Question: As per my iPad app requirement, i've to show the UISlider vertically.
I'm using iOS7 compiler and deployment target is iOS6.
In the story board I added horizontal UISlider of width 600 pixels. I created IBOutlet in my view controller. I didn't set any auto layout constraints. I'm using the below code to rotate and make it vertical.
'''
self.slider.transform = CGAffineTransformMakeRotation(M_PI_2);
'''
After and before rotation I'm printing the frame size of the slider which is correct. But the slider is not looking proper. Its just showing only knob in the center. How can I rotate the UISlider?

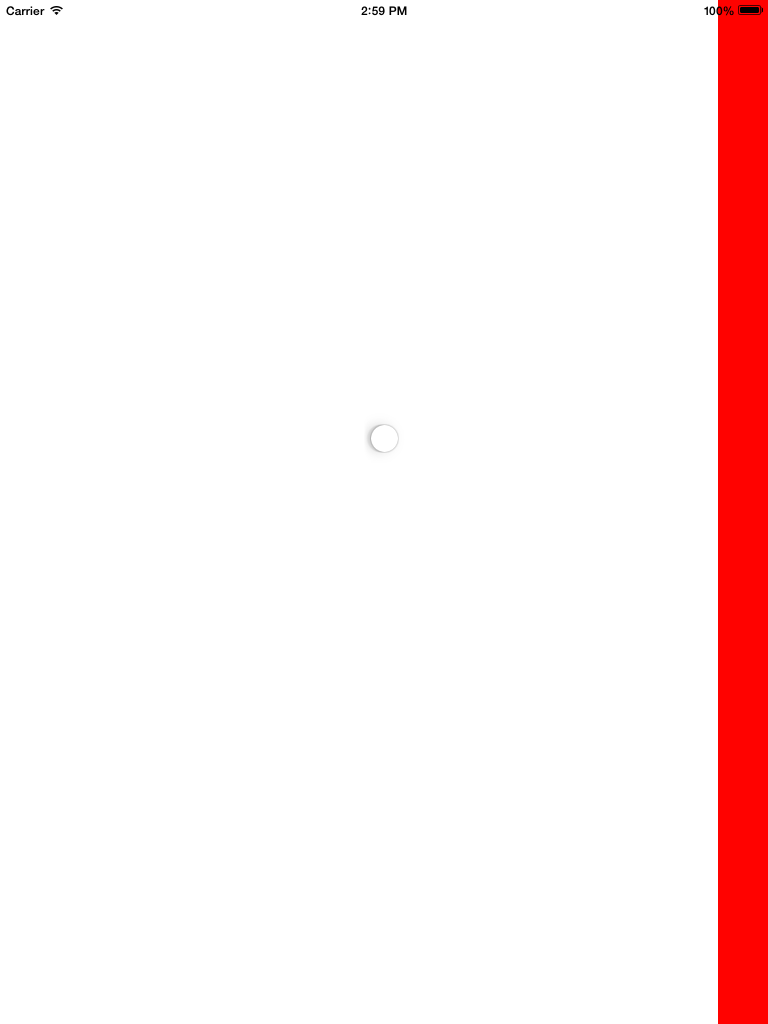
Answer: I got it to work this way:
In 'viewDidLoad:' I added
'''
[self.slider removeConstraints:self.slider.constraints];
[self.slider setTranslatesAutoresizingMaskIntoConstraints:YES];
'''
so that it's called before rotating the slider with
'''
self.slider.transform=CGAffineTransformRotate(self.slider.transform,270.0/180*M_PI);
'''
and there is no need to remove and re-add it to superview.